Interaction volume radius: 10 \u00c5
Interaction volume height: 20 \u00c5
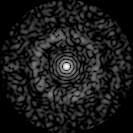
Disorder parameter: 0.8138